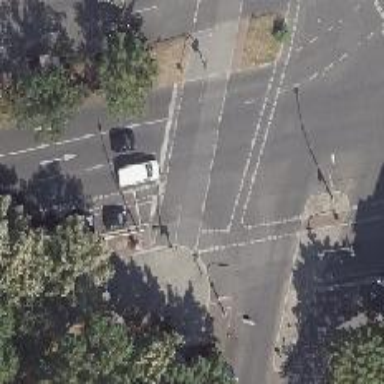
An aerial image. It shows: Road with traffic signals.